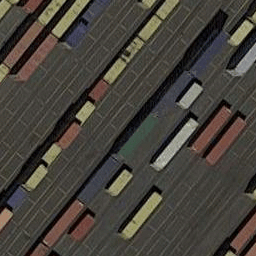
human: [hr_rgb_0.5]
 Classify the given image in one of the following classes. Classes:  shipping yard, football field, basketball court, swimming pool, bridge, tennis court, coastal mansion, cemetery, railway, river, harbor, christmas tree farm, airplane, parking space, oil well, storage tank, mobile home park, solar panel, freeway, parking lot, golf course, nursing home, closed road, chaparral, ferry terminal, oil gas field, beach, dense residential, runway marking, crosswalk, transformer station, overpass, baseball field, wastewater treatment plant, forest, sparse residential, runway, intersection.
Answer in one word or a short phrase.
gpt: shipping yard